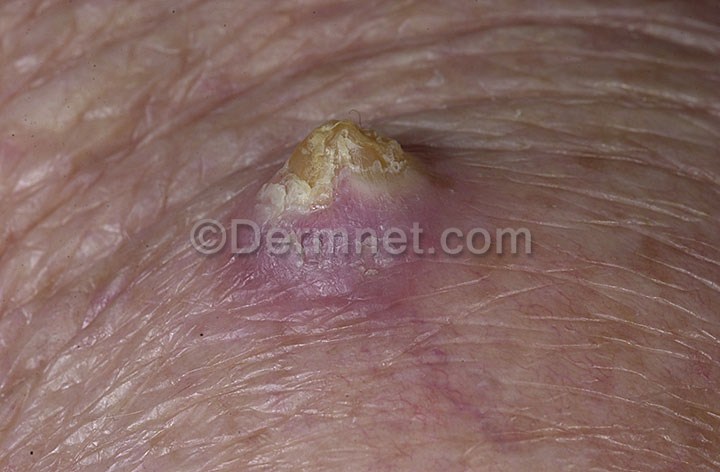
Disease: Actinic Keratosis Basal Cell Carcinoma and other Malignant Lesions